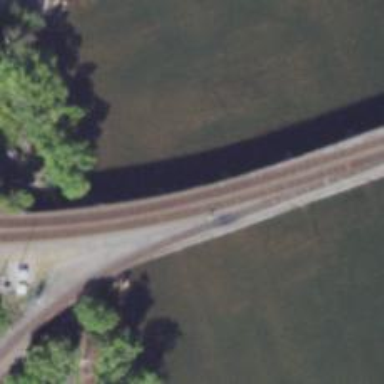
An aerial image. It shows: Arch bridge carrying rail tracks.